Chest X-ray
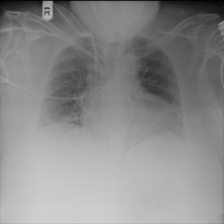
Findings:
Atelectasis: negative
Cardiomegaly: negative
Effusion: negative
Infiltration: negative
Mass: negative
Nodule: negative
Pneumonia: negative
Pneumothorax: negative
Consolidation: negative
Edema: negative
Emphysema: negative
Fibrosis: negative
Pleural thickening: negative
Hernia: negative